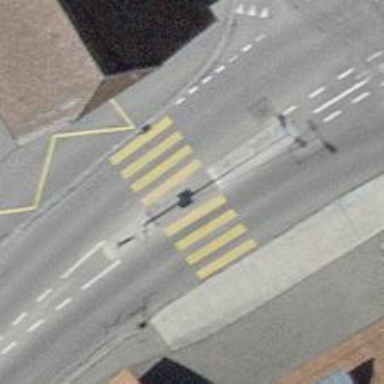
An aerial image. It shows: Uncontrolled crossing with pedestrian island.